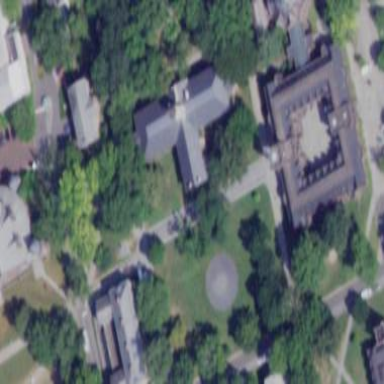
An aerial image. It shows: View of university building.